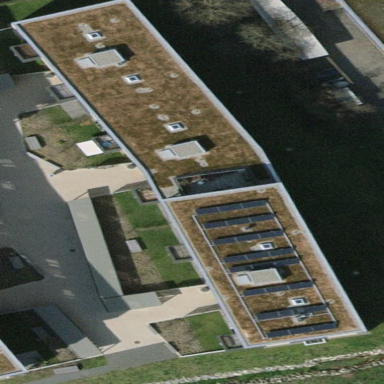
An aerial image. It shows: Apartment building with flat roof.